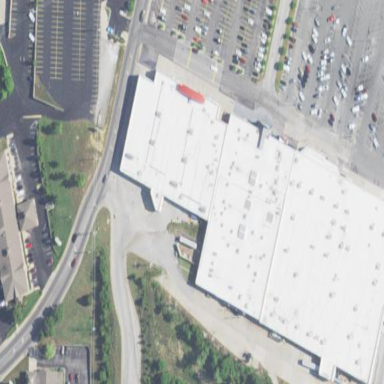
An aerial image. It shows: Retail building.